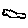
Label: cloud